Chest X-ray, AP view. Patient: 81 years old, sex F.
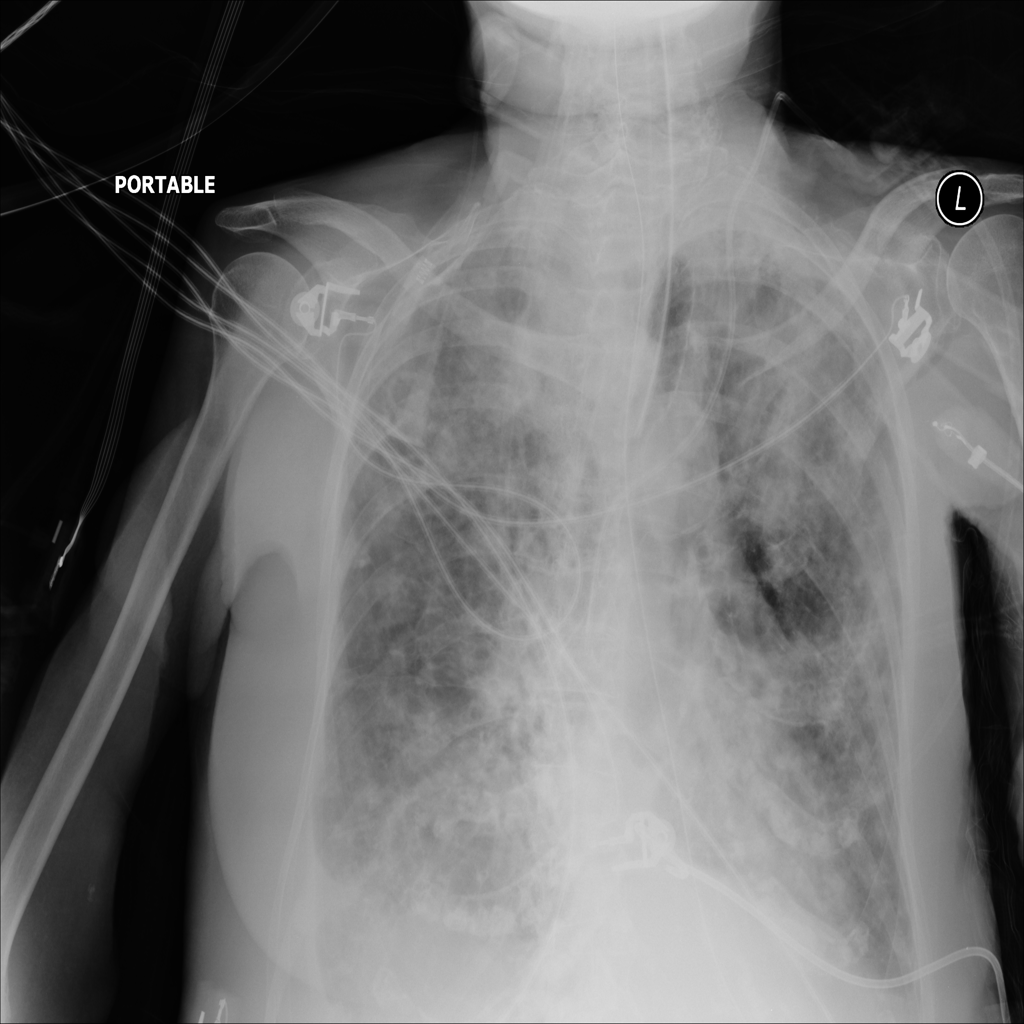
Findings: Infiltration, Nodule